Aerial crown-view tile of a tropical tree (Barro Colorado Island, Panama), acquired 20250512:
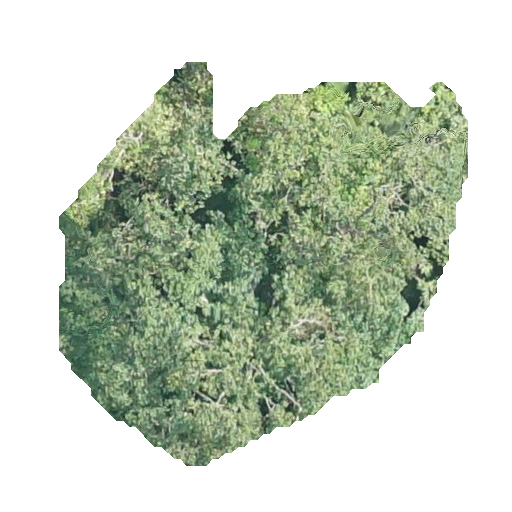
Species: Hieronyma alchorneoides
GBIF accepted scientific name: Hieronyma alchorneoides
Crown area: 169.4 m²